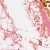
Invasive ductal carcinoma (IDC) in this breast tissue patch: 0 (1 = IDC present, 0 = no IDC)